Question:
My django project is pictured above:
I'm trying to set a path to my css using:
'''
<link href="{% static "css/bootstrap.min.css" %} rel="stylesheet">
'''
In my settings.py I have:
'''
STATIC_URL = '/static/'
TEMPLATE_DIRS = (
os.path.join(BASE_DIR, 'templates'),
'''
When I run the project I get:
'''
TemplateSyntaxError at /index/
Invalid block tag: 'static'
'''
What am I doing wrong?
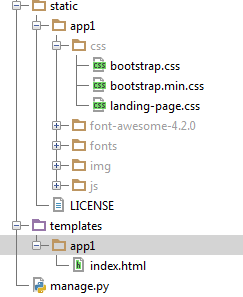
Answer: The problem maybe is: You don't loaded tag for staticfiles.
'''
{% load staticfiles %}
'''
You should load staticfiles first, and then you can use static tag.